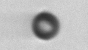
Label: bead